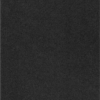
Label: dusty